Question: What im trying to do is align an ImageView (Linear Layout) just after the title bar of the activity.i tried using 'android:scaleType="fitStart'" this moved the imageview just a little bit up. Im a beginner i don't know how android will handle the placement of the image-view and other components in different screen sizes,i want the imageview to occupy the similar amount of space and the same aspect ratio and a fixed position irrespective of the device-screen or image sizes also other views(controls),How am i supposed to do that

'''
<?xml version="1.0" encoding="utf-8"?>
<LinearLayout xmlns:android="http://schemas.android.com/apk/res/android"
android:orientation="vertical"
android:layout_width="fill_parent"
android:layout_height="fill_parent"
android:gravity="center">
<ImageView
android:id="@+id/imageView1"
android:layout_width="fill_parent"
android:scaleType="fitStart"
android:layout_height="355dp"
android:src="@drawable/jellyfish" />
<SeekBar
android:id="@+id/seekBar1"
android:layout_width="262dp"
android:layout_height="wrap_content" />
<Button
android:id="@+id/button1"
android:layout_width="wrap_content"
android:layout_height="wrap_content"
android:text="Button"
android:onClick="clickme"
/>
</LinearLayout>
'''
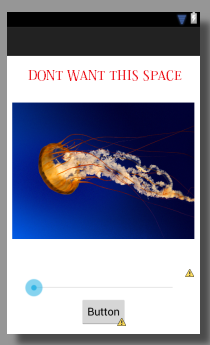
Answer: You are using 'android:gravity="center"' on your main 'LinearLayout' which is essentially aligning all your child elements to both horizontal and vertical centers. What you should use is 'android:gravity="center_horizontal"'.
As for the 'ImageView' you might consider using 'android:scaleType="centerCrop"' this will make sure the image is scaled to at least the size of your ImageView while maintaining aspect ratio, then cropped from the center.
Cheers